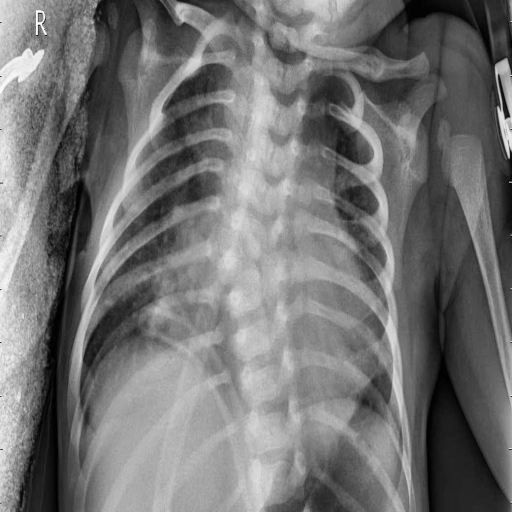
Finding: PNEUMONIA